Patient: sex F, age 76
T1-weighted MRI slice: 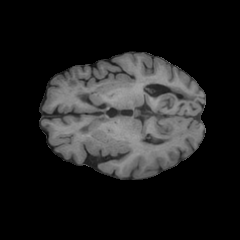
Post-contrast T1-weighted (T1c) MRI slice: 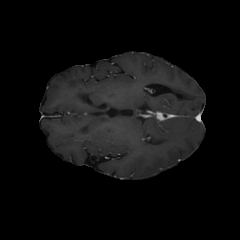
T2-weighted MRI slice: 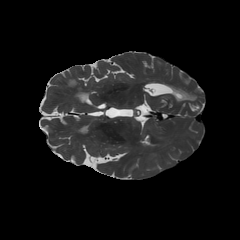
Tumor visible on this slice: no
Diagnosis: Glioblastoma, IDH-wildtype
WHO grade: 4